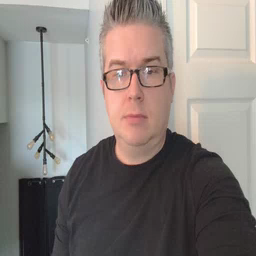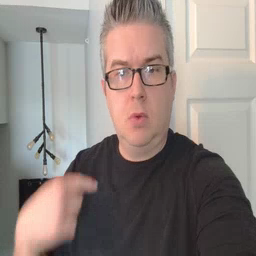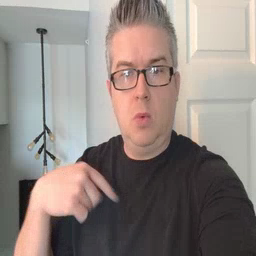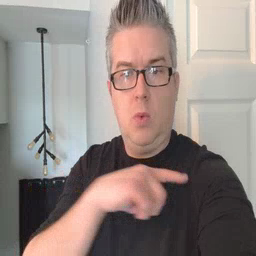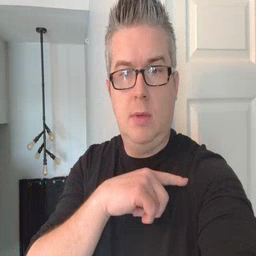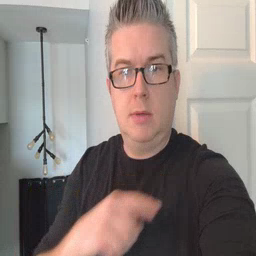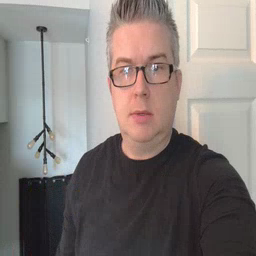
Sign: weus